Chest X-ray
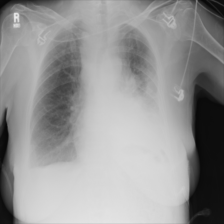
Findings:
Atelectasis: negative
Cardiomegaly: negative
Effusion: positive
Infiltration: negative
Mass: negative
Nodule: negative
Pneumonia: negative
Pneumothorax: negative
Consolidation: negative
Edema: negative
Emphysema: negative
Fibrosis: negative
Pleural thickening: negative
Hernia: negative